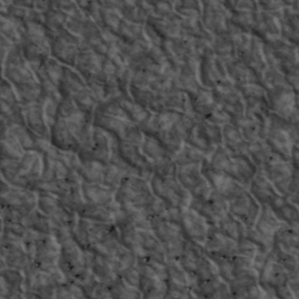
Label: non_frost